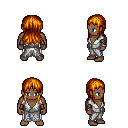
a pixel art fantasy rpg character, male body template, human, dark skin, white robe, white pants, dark blonde unkempt hairstyle, leather bracers, four views (front, back, left, right), 2x2 character sprite sheet, small pixel art, hard edges, no anti-aliasing